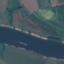
Land use / land cover: River